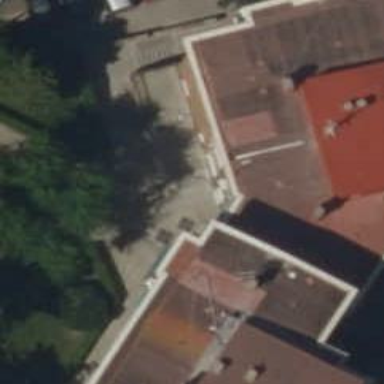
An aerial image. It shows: Kindergarten.